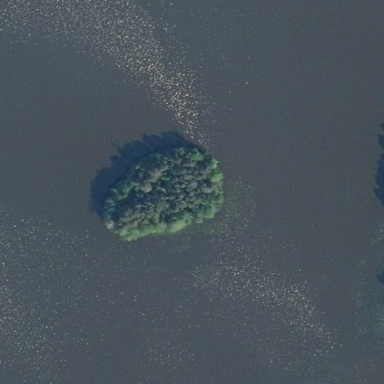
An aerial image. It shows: Islet.